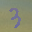
Label: 3